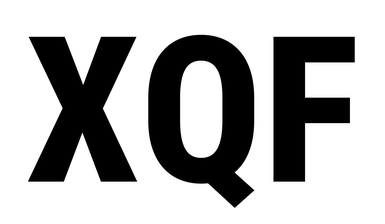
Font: Roboto_Condensed_ExtraBold